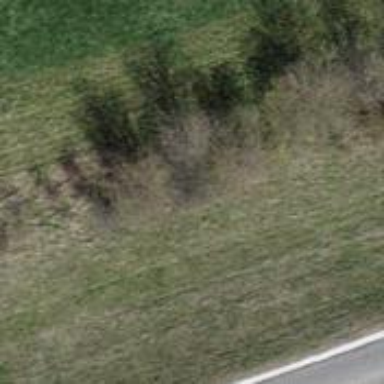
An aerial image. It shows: Hedge barrier.